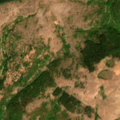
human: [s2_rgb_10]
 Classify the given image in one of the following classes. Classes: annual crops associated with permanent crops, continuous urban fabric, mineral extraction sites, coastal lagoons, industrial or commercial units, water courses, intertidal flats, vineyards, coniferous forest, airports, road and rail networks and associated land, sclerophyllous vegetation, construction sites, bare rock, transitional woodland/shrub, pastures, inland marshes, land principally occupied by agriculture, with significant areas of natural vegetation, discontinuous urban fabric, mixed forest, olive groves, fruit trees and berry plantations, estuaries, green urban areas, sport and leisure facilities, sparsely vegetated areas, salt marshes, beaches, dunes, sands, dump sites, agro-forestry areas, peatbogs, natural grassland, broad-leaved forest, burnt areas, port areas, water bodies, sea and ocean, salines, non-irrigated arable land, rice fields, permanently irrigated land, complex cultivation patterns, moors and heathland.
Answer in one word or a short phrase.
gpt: broad-leaved forest, natural grassland, transitional woodland/shrub